Interaction volume radius: 5 \u00c5
Interaction volume height: 10 \u00c5
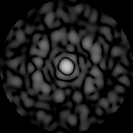
Disorder parameter: 0.8756